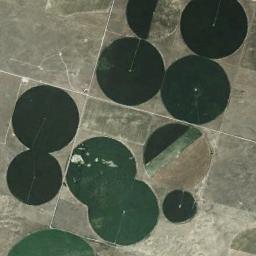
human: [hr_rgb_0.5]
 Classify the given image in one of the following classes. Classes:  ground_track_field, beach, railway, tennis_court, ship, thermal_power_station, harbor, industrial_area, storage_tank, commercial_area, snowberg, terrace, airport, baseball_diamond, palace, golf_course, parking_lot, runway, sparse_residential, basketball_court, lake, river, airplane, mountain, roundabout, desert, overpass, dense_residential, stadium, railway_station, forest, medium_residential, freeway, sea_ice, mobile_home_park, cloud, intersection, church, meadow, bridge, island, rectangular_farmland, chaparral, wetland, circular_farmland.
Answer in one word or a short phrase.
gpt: circular_farmland